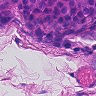
Metastatic tissue present: yes